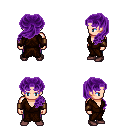
a pixel art fantasy rpg character, male body template, human, light skin, brown robe, magenta pants, purple princess hairstyle, leather bracers, maroon shoes, four views (front, back, left, right), 2x2 character sprite sheet, small pixel art, hard edges, no anti-aliasing